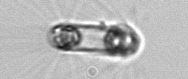
Label: Corethron_hystrix